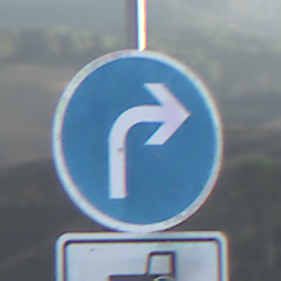
Verkehrszeichen: VorgeschriebeneFahrtrichtungRechts
Zusatzzeichen unten: MehrspurigeFahrzeugeFrei8
Umgebung: Outdoor, Nature
Tageszeit: SunriseSunset
Wetter: Clear
Licht: Natural
Jahreszeit: NotSpecified
Kontrast: HighContrast